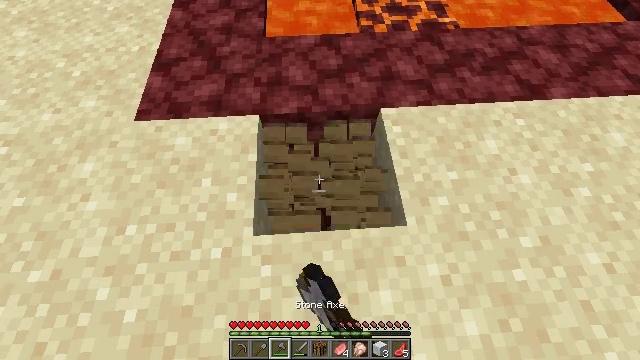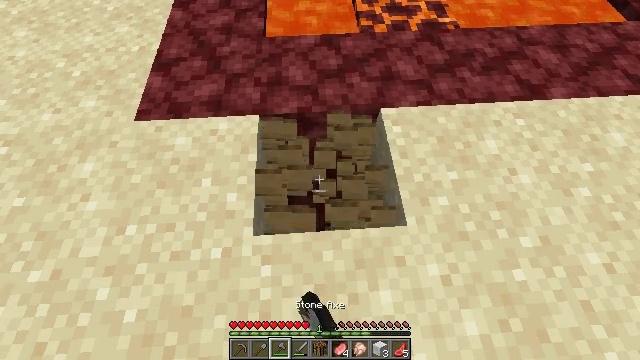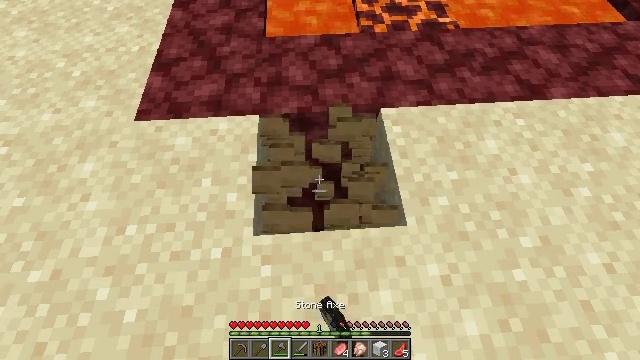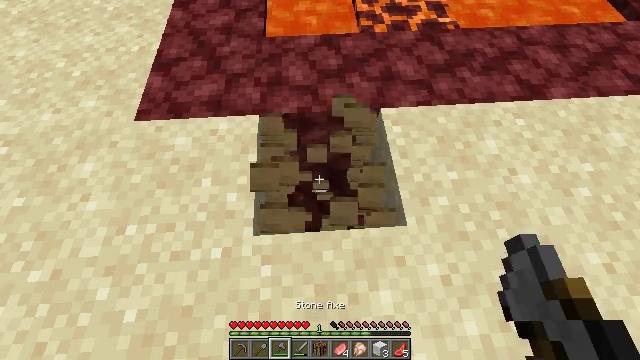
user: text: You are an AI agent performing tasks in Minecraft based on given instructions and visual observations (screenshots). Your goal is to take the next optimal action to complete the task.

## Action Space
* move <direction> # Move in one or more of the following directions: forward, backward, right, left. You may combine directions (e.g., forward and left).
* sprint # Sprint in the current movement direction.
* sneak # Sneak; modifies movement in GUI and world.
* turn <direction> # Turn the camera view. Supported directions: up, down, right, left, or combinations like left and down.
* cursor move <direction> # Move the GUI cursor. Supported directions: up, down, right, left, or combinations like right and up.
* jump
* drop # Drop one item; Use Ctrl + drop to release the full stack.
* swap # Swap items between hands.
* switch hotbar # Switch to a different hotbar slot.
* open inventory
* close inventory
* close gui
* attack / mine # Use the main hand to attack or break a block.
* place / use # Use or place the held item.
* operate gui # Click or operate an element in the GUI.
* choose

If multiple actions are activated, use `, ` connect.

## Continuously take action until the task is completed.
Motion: motion action
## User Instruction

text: Gather the chest from its place.
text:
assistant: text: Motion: attack / mine
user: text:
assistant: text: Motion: attack / mine
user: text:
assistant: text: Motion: attack / mine
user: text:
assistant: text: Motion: attack / mine